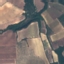
Land use / land cover: PermanentCrop